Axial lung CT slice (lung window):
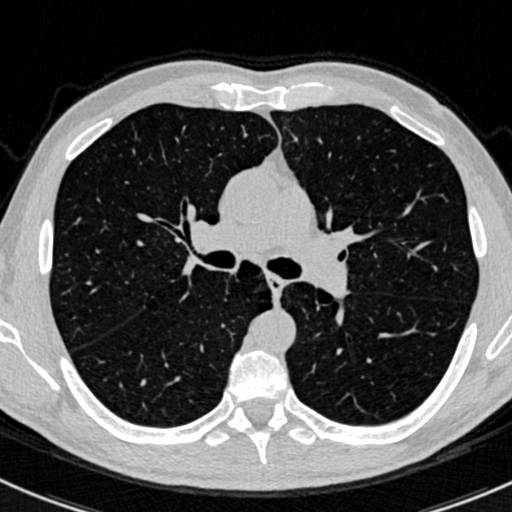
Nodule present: no